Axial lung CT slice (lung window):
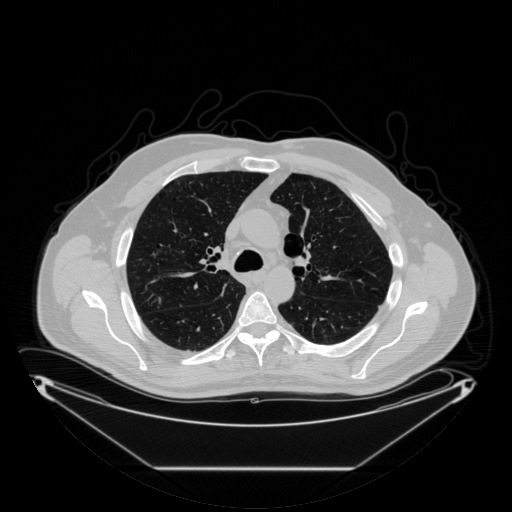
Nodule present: no